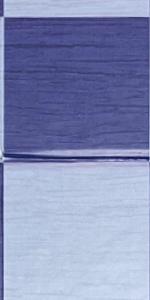
Label: Empty